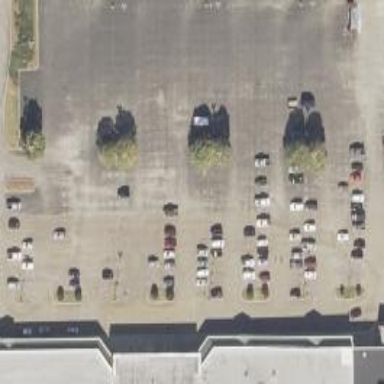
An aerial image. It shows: Parking area.